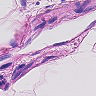
Metastatic tissue present: no